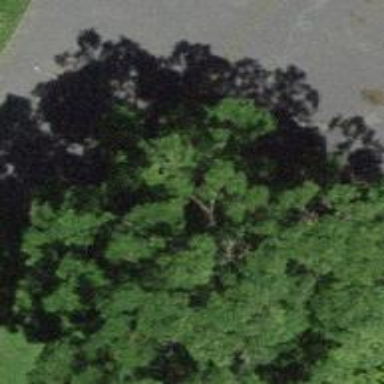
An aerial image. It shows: Avenue of broadleaved trees.